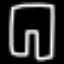
Label: pants